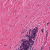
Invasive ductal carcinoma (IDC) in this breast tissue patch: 0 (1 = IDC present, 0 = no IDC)